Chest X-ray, PA view. Patient: 62 years old, sex M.
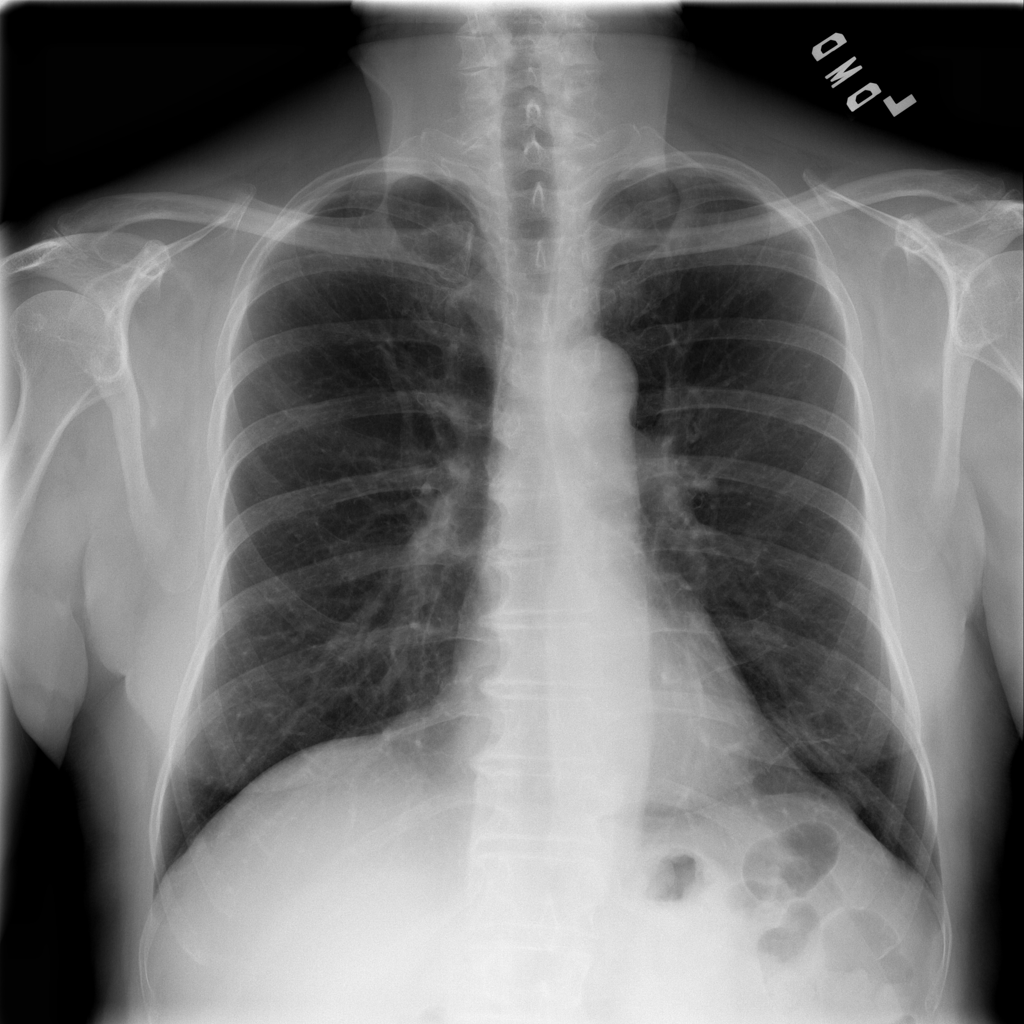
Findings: No Finding